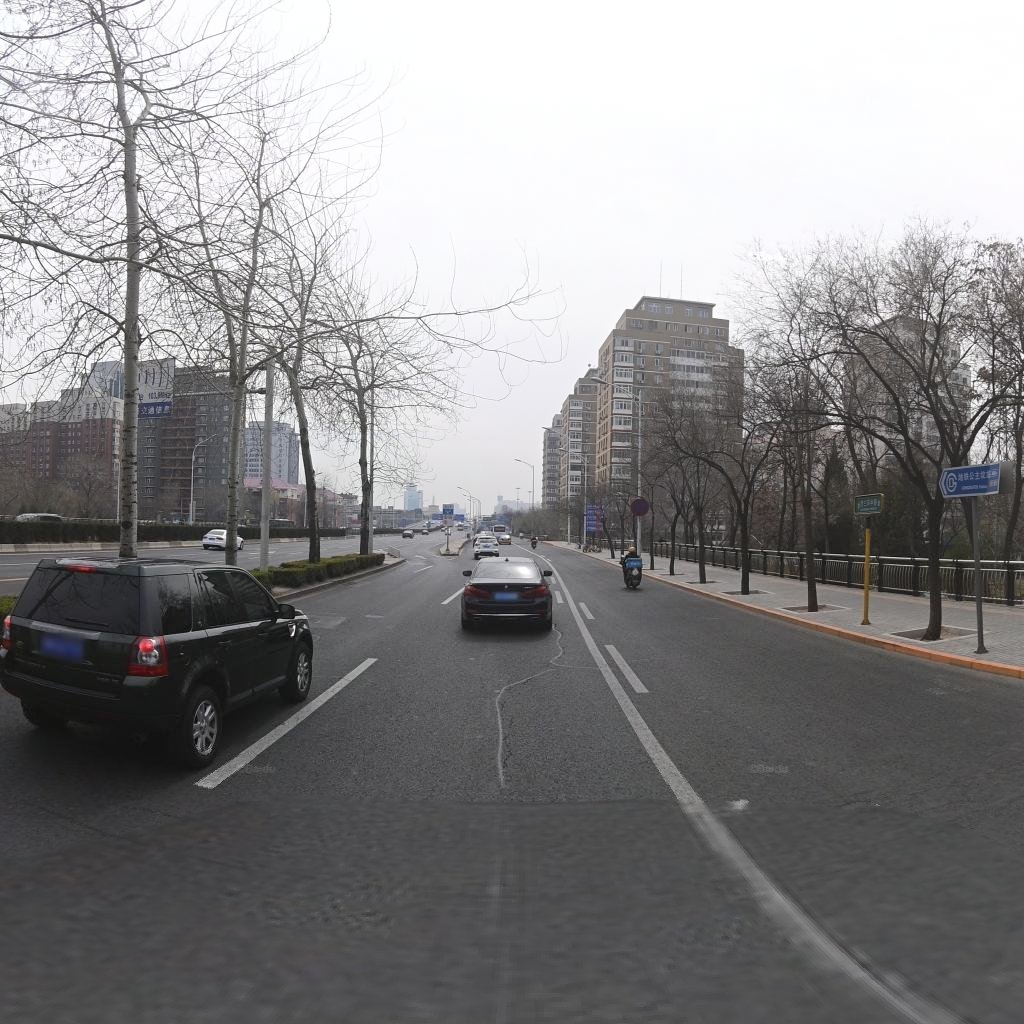
Region: Haidian
Road damage annotations: longitudinal patch, longitudinal patch, transverse crack